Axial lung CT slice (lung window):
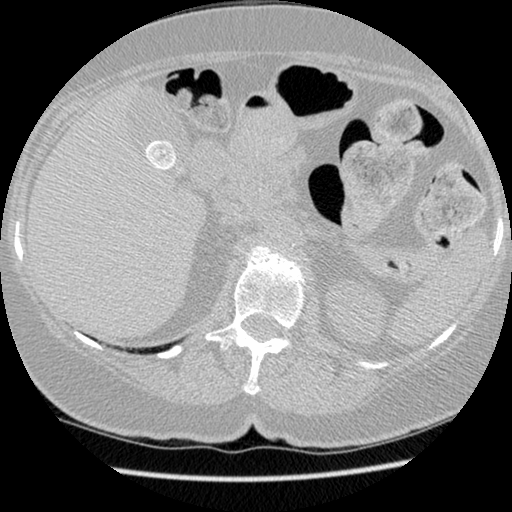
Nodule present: no